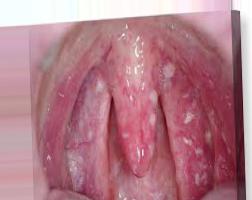
Condition: Mouth Ulcer